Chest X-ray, PA view. Patient: 49 years old, sex F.
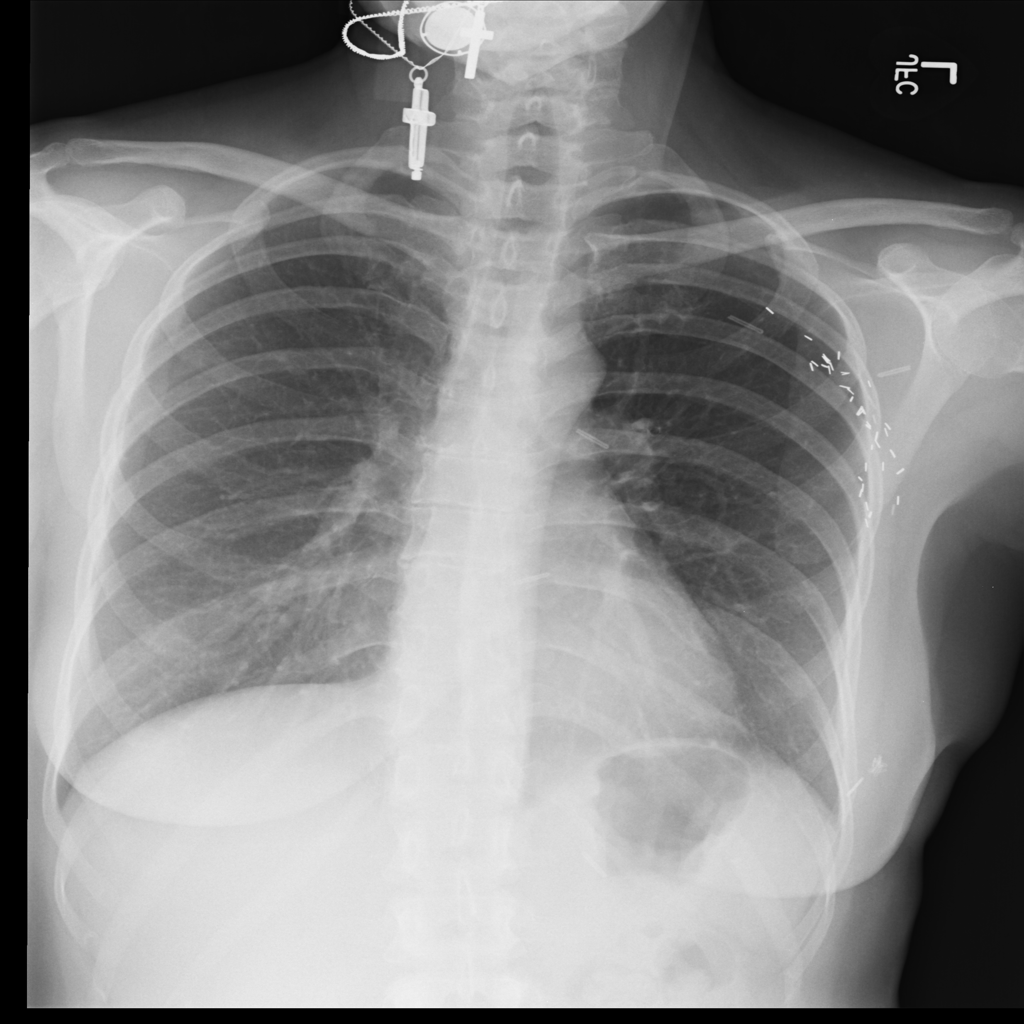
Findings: No Finding